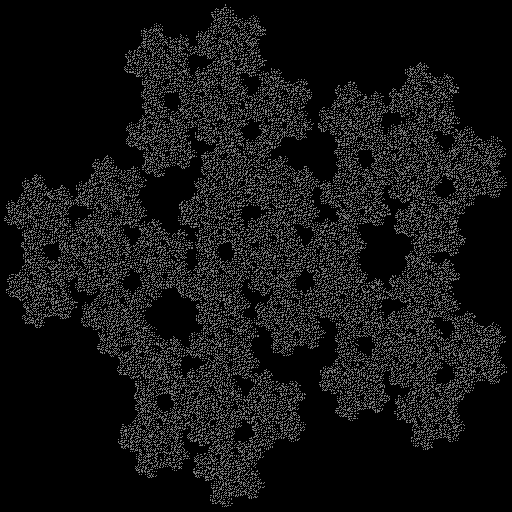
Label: mcWorter_pedigree